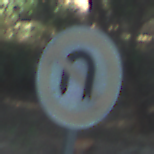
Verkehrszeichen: VerbotWenden
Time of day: MorningAfternoon
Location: Outdoor (Nature)
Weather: Clear
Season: NotSpecified
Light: Natural